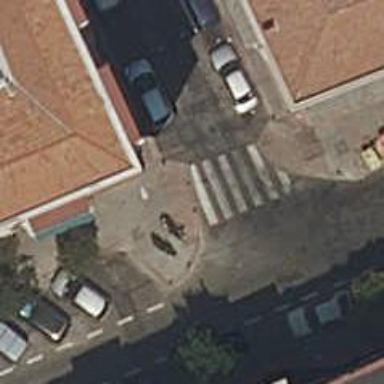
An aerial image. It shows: Uncontrolled road crossing.